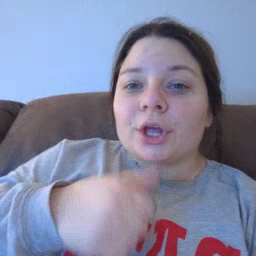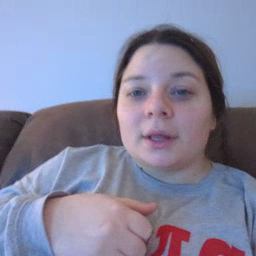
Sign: girl